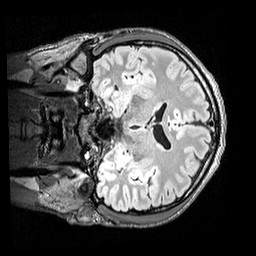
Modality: FLAIR
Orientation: coronal
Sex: male
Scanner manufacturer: siemens
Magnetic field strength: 3 T
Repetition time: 5 s
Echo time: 0.395 s